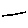
Label: hexagon